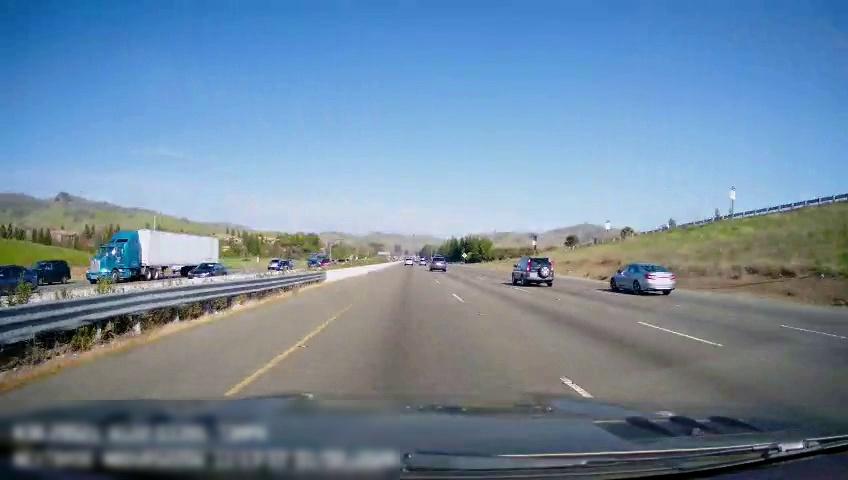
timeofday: Day
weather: Sunny
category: Drivable Space
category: Drivable Space
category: Vehicles | Car
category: Vehicles | Truck
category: Vehicles | SUV
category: Vehicles | Car
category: Vehicles | Car
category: Vehicles | SUV
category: Vehicles | Car
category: Vehicles | Bus
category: Vehicles | Car
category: Vehicles | SUV
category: Vehicles | SUV
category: Lanes | Current Lane
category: Lanes | Current Lane
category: Lanes | Alternate Lane
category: Lanes | Alternate Lane